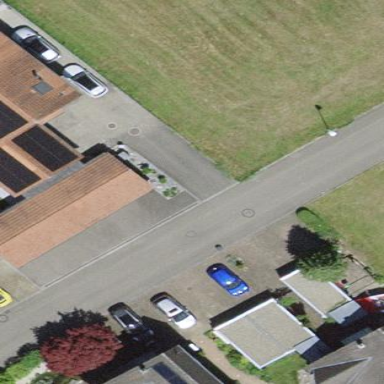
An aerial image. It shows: Garage.